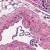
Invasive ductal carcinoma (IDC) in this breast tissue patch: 0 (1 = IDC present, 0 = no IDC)